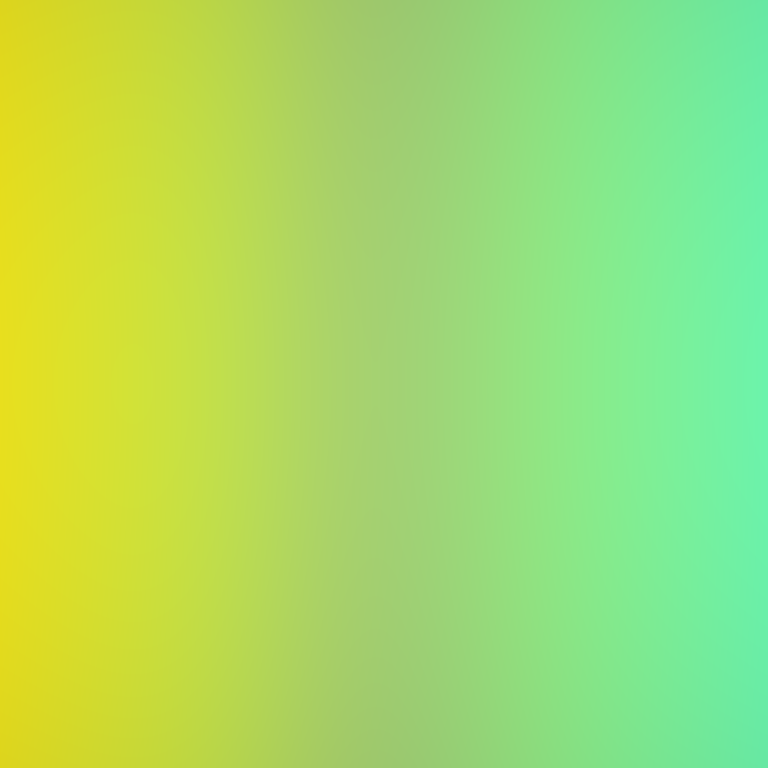
Abstract light effect, smooth gradient from yellow to cyan, calm atmosphere, soft glow, no room, no furniture, no objects.